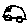
Label: car